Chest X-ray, PA view. Patient: 52 years old, sex M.
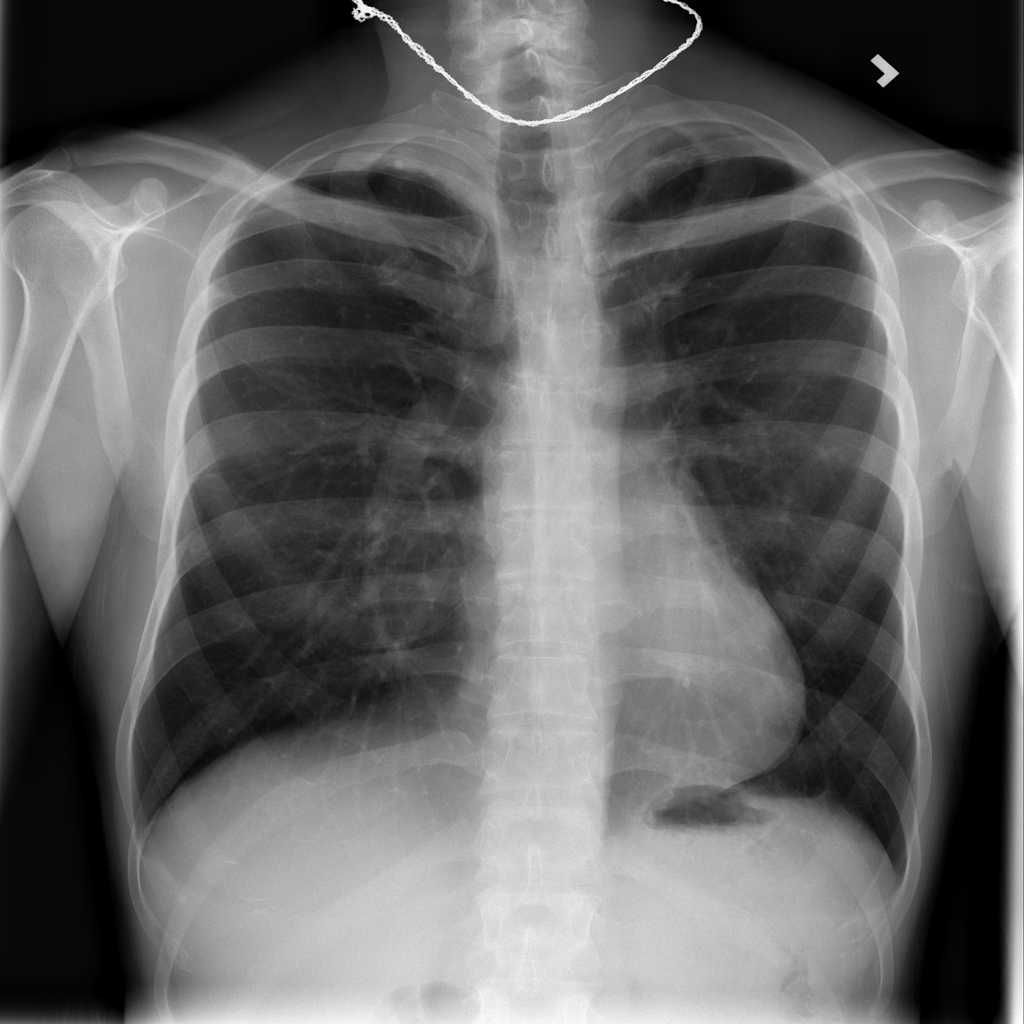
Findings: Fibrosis